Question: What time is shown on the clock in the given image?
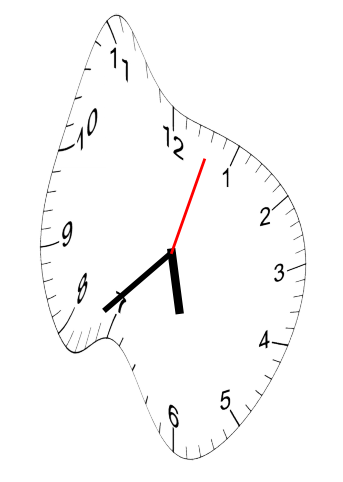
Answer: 05:38:03